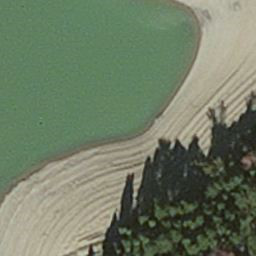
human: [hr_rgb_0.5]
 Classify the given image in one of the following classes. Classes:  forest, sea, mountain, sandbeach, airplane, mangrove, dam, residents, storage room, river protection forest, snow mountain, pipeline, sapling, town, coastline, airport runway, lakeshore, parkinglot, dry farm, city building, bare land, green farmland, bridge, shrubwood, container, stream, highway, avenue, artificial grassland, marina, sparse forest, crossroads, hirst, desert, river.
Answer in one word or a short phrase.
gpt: hirst